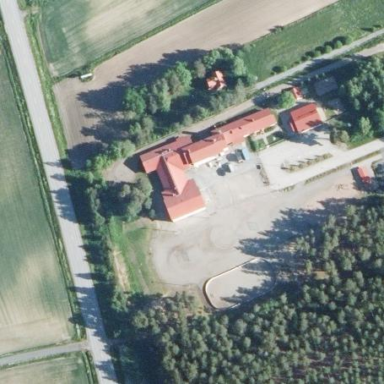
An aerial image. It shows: School building.